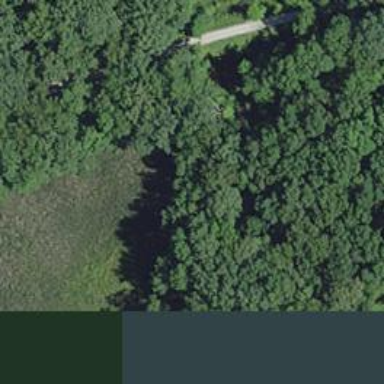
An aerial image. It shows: Natural path.